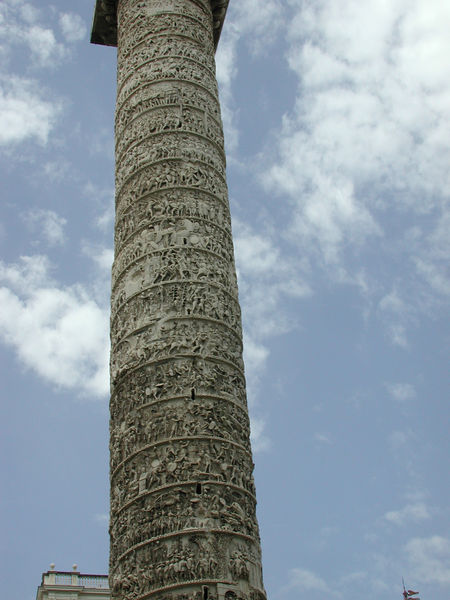
Titel: Ehrensäule des Marc Aurel
Künstler: Domenico Fontana
Standort: Rom, Piazza Colonna (EU - I - Latium)
Schlagwörter: blau, himmel, kampf, weiß, wolken, menschen, grau, hintergrund, marmor, männer, säule, gebäude, tiere, wolke, muster, architektur, geschichte, sockel, stein, wole, reiter, rund, turm, balkon, relief, schrift, fahne, linien, weis, schlacht, dekor, schriftzeichen, hoch, foto, plastisch, reihen, sparta, krieger, etagen, zeilen, szenen, islam, teile, schilde, stele, armeen, sparten, sparte